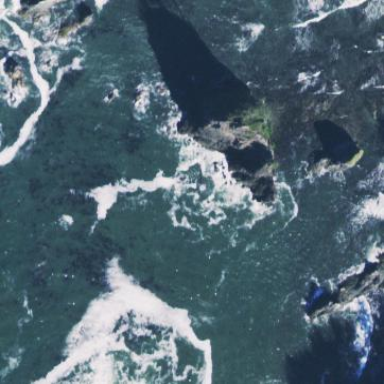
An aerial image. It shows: Islet along the natural coastline.